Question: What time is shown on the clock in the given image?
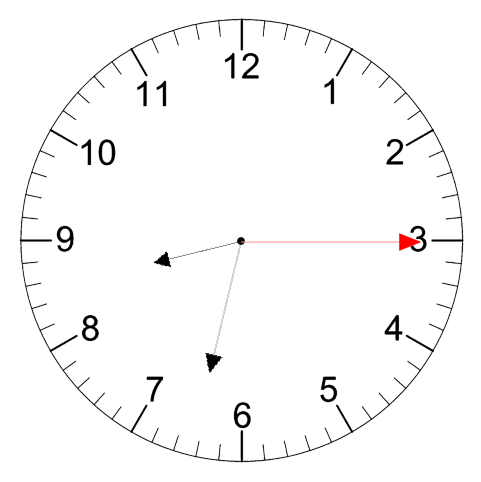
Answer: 08:32:15